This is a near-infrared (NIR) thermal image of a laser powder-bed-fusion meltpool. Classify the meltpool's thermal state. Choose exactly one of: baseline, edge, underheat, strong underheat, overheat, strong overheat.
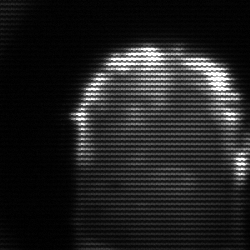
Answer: baseline